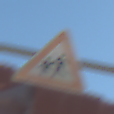
Verkehrszeichen: KinderRechts
Umgebung: Outdoor, Nature
Tageszeit: MorningAfternoon
Wetter: Clear
Licht: Natural
Jahreszeit: Summer
Kontrast: HighContrast